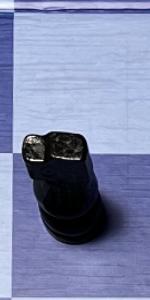
Label: Knight_Black